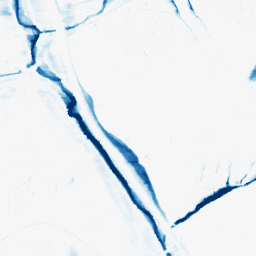
Category: morphological
Decomposition family: morphological_ellipse
Decomposition parameters: operation: closing
width: 5
height: 20
Upsampling method: cubic_catmull_rom
Upsampling parameters: scale: 4
Upsampling scale: 4